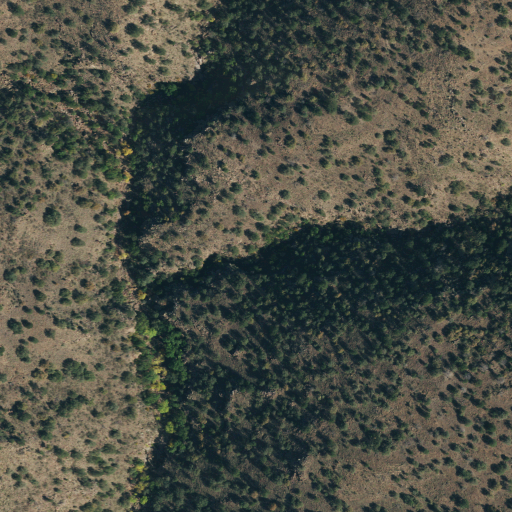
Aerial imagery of valley in Texas named Deadmans Canyon containing evergreen forest, shrub, and deciduous forest